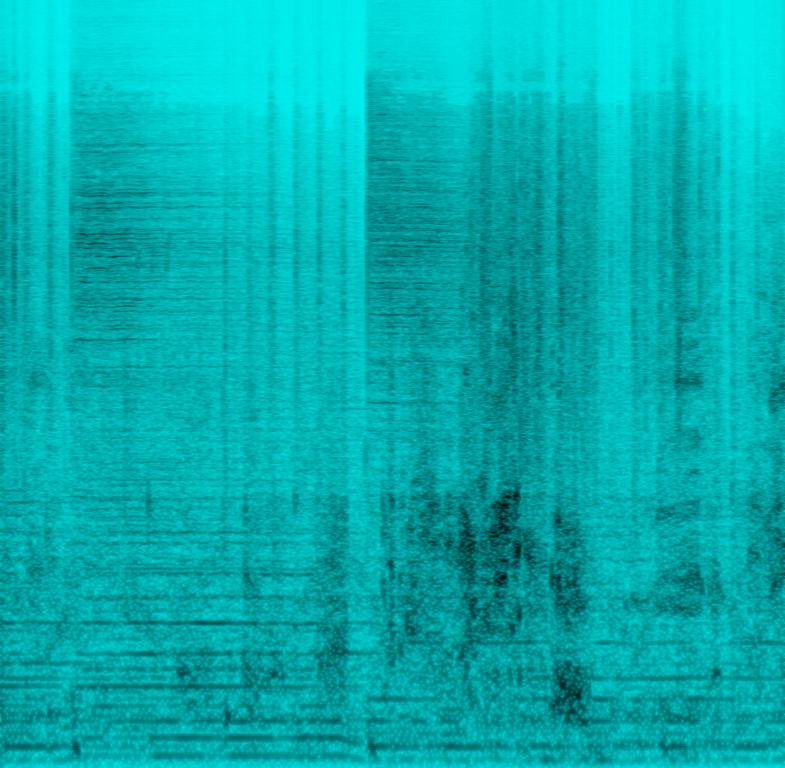
This audio is an instrumental playing in the background. The music is sinister and anticipatory of something bad. There are ambient sounds of nature like roaring, grunting, scuffling, wild boar squealing,birds chirping loudly and painful cries, indicative that this is an animal being hunted.